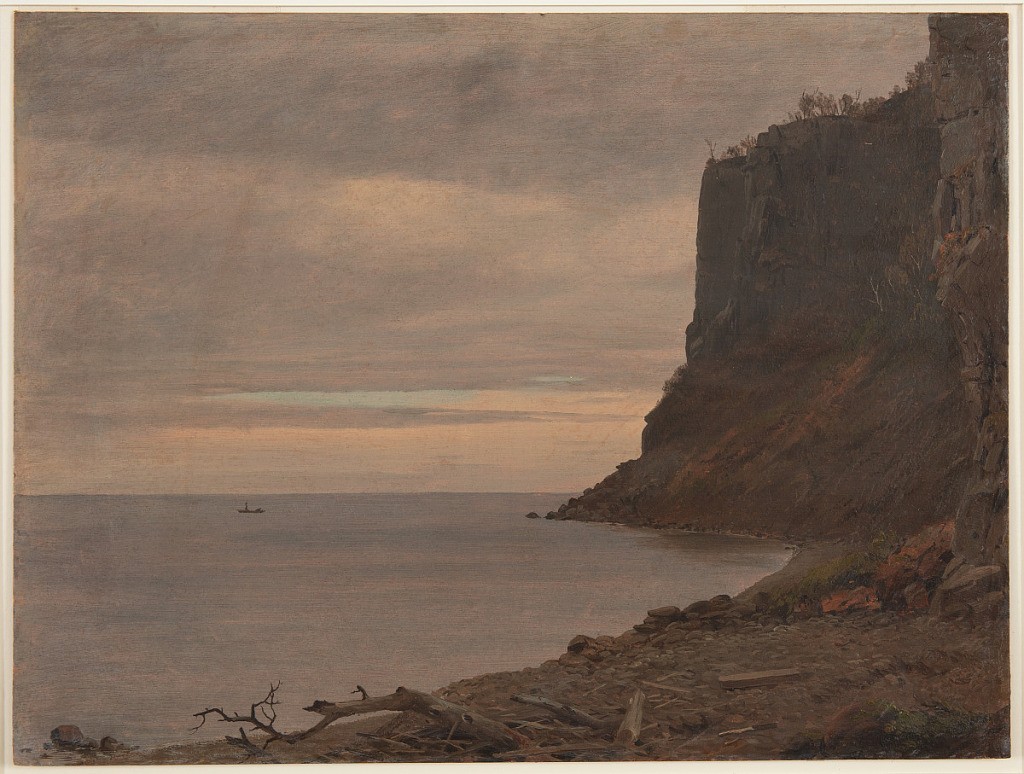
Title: Coast of Grand Manan Island, Canada
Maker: Frederic Edwin Church, American, 1826–1900
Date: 1851–52
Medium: Oil and graphite on carboard
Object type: Drawing
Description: Landscape sketch showing a view of precipitous cliffs on the coast of Grand Manan Island in Canada, likely near Southwest Head. In the foreground, a rocky and driftwood-strewn beach curves from the lower left corner into the middle distance at right. At left, calm sea water comprises the foreground and middle distance, where a small boat hosting a figure and what appears to be a dog is visible. At right, dark and extremely abrupt cliffs rise almost vertically out of the rocky coastline and extend out of frame at right, as their tops are covered in trees. The sky above is mostly inhabited by bands of low, puffy clouds that reveal a patch of blue sky in the background at center.